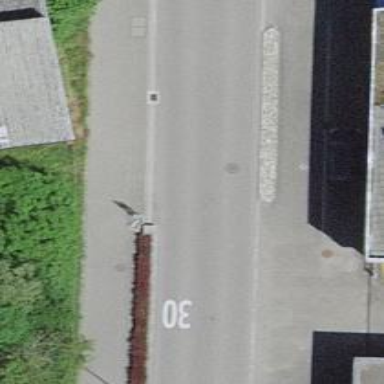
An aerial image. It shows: Block barrier.